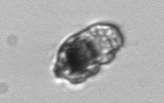
Label: Proterythropsis